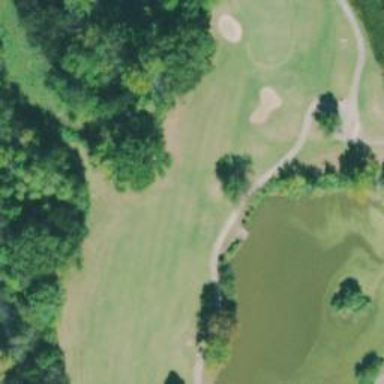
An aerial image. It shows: Footway that serves as golf path.